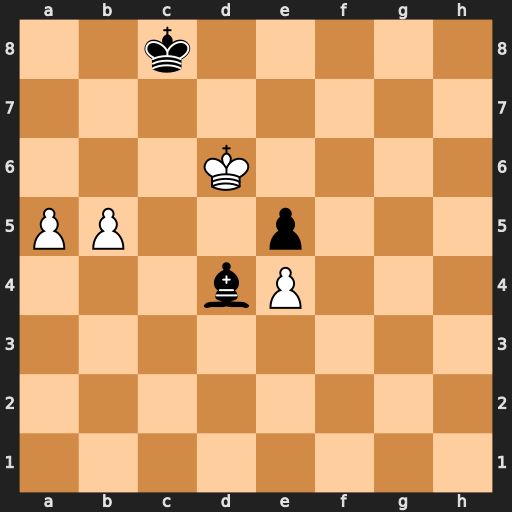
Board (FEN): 2k5/8/3K4/PP2p3/3bP3/8/8/8
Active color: w
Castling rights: -
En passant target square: -
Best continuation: Kc6 Bc3 a6 Kb8 b6